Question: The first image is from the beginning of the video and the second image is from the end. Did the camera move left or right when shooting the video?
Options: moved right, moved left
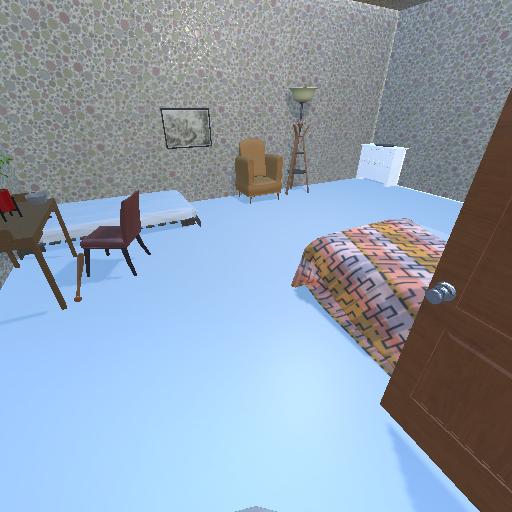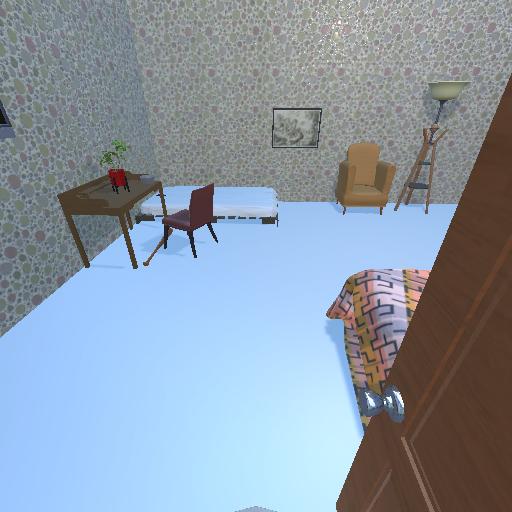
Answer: moved right